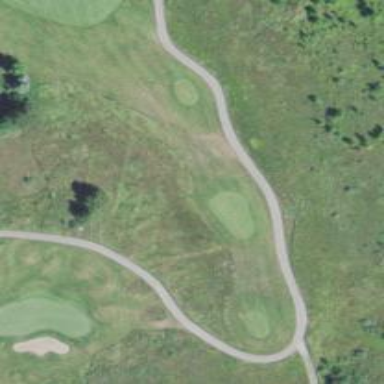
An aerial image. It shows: Golf hole.